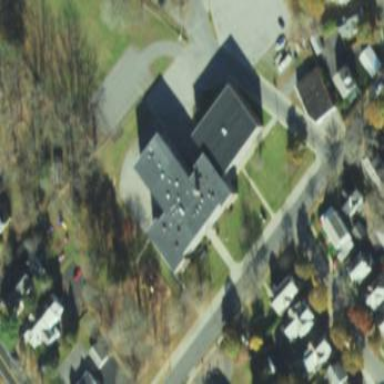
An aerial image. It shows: School building.